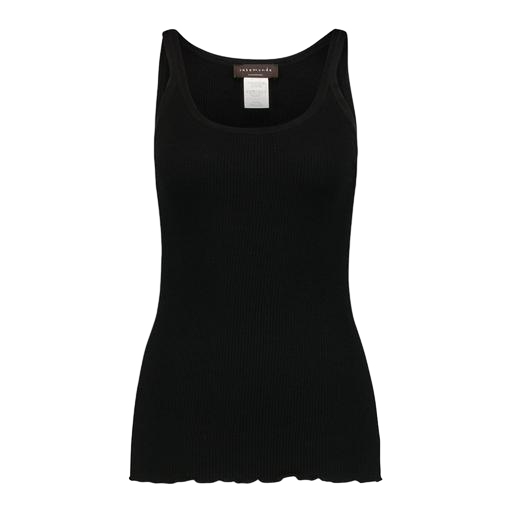
black rib vest, black ribbed tank top, black slim tank, white background